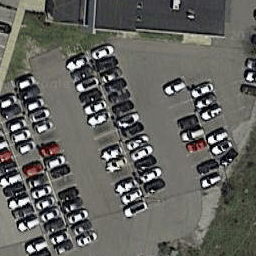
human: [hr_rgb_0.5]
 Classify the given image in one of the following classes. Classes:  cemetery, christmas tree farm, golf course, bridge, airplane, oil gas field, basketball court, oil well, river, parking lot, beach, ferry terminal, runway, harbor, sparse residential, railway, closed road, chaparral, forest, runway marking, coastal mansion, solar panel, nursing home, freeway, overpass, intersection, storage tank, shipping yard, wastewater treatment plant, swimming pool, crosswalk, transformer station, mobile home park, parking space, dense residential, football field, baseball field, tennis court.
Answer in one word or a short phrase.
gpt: parking lot